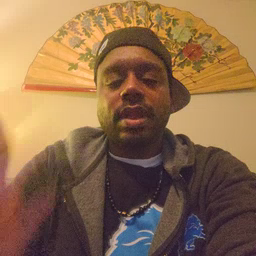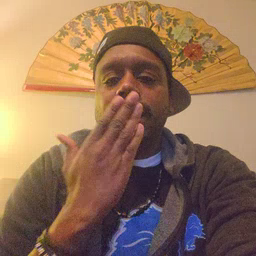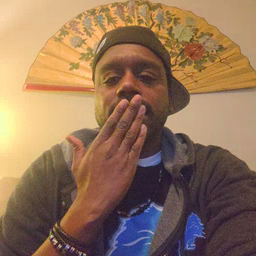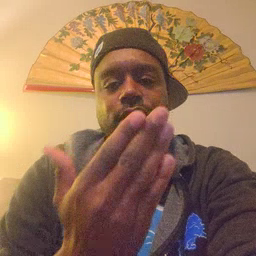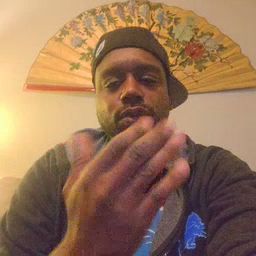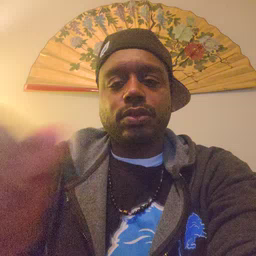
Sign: thankyou